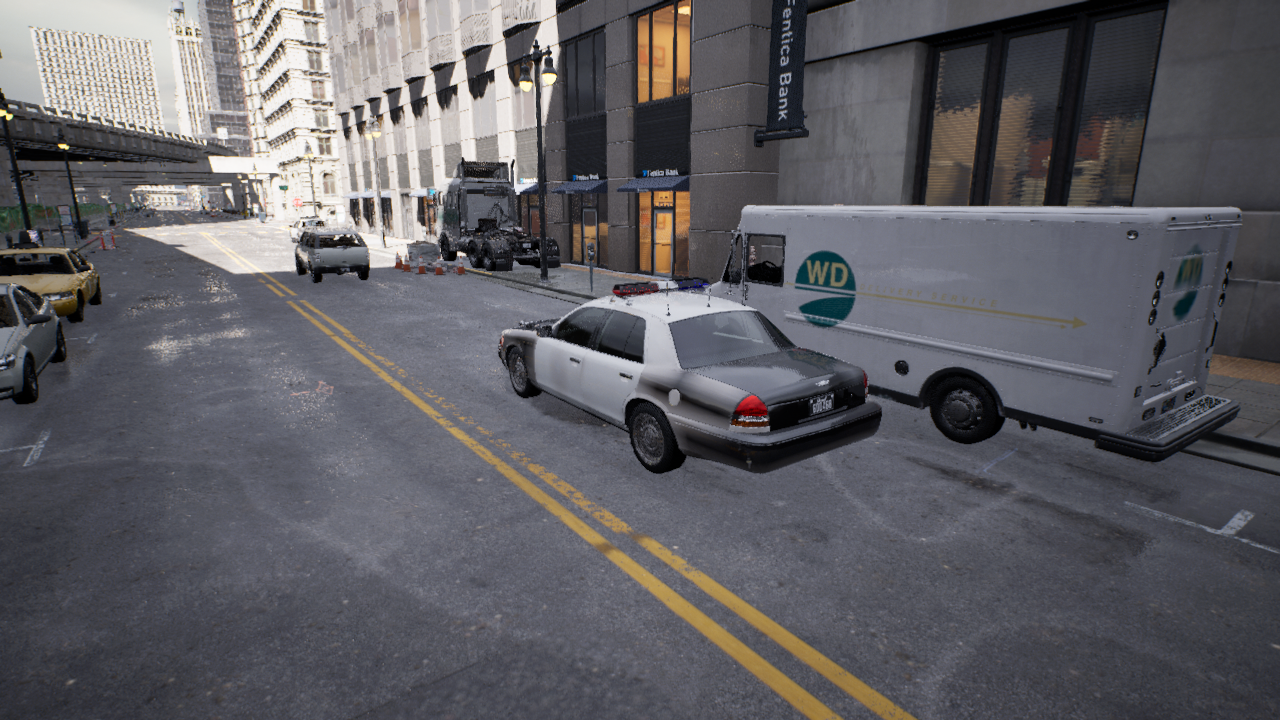
Venue: downtown
Lighting: clear day
Vehicle rig: sedan